Interaction volume radius: 5 \u00c5
Interaction volume height: 20 \u00c5
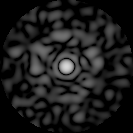
Disorder parameter: 0.7616